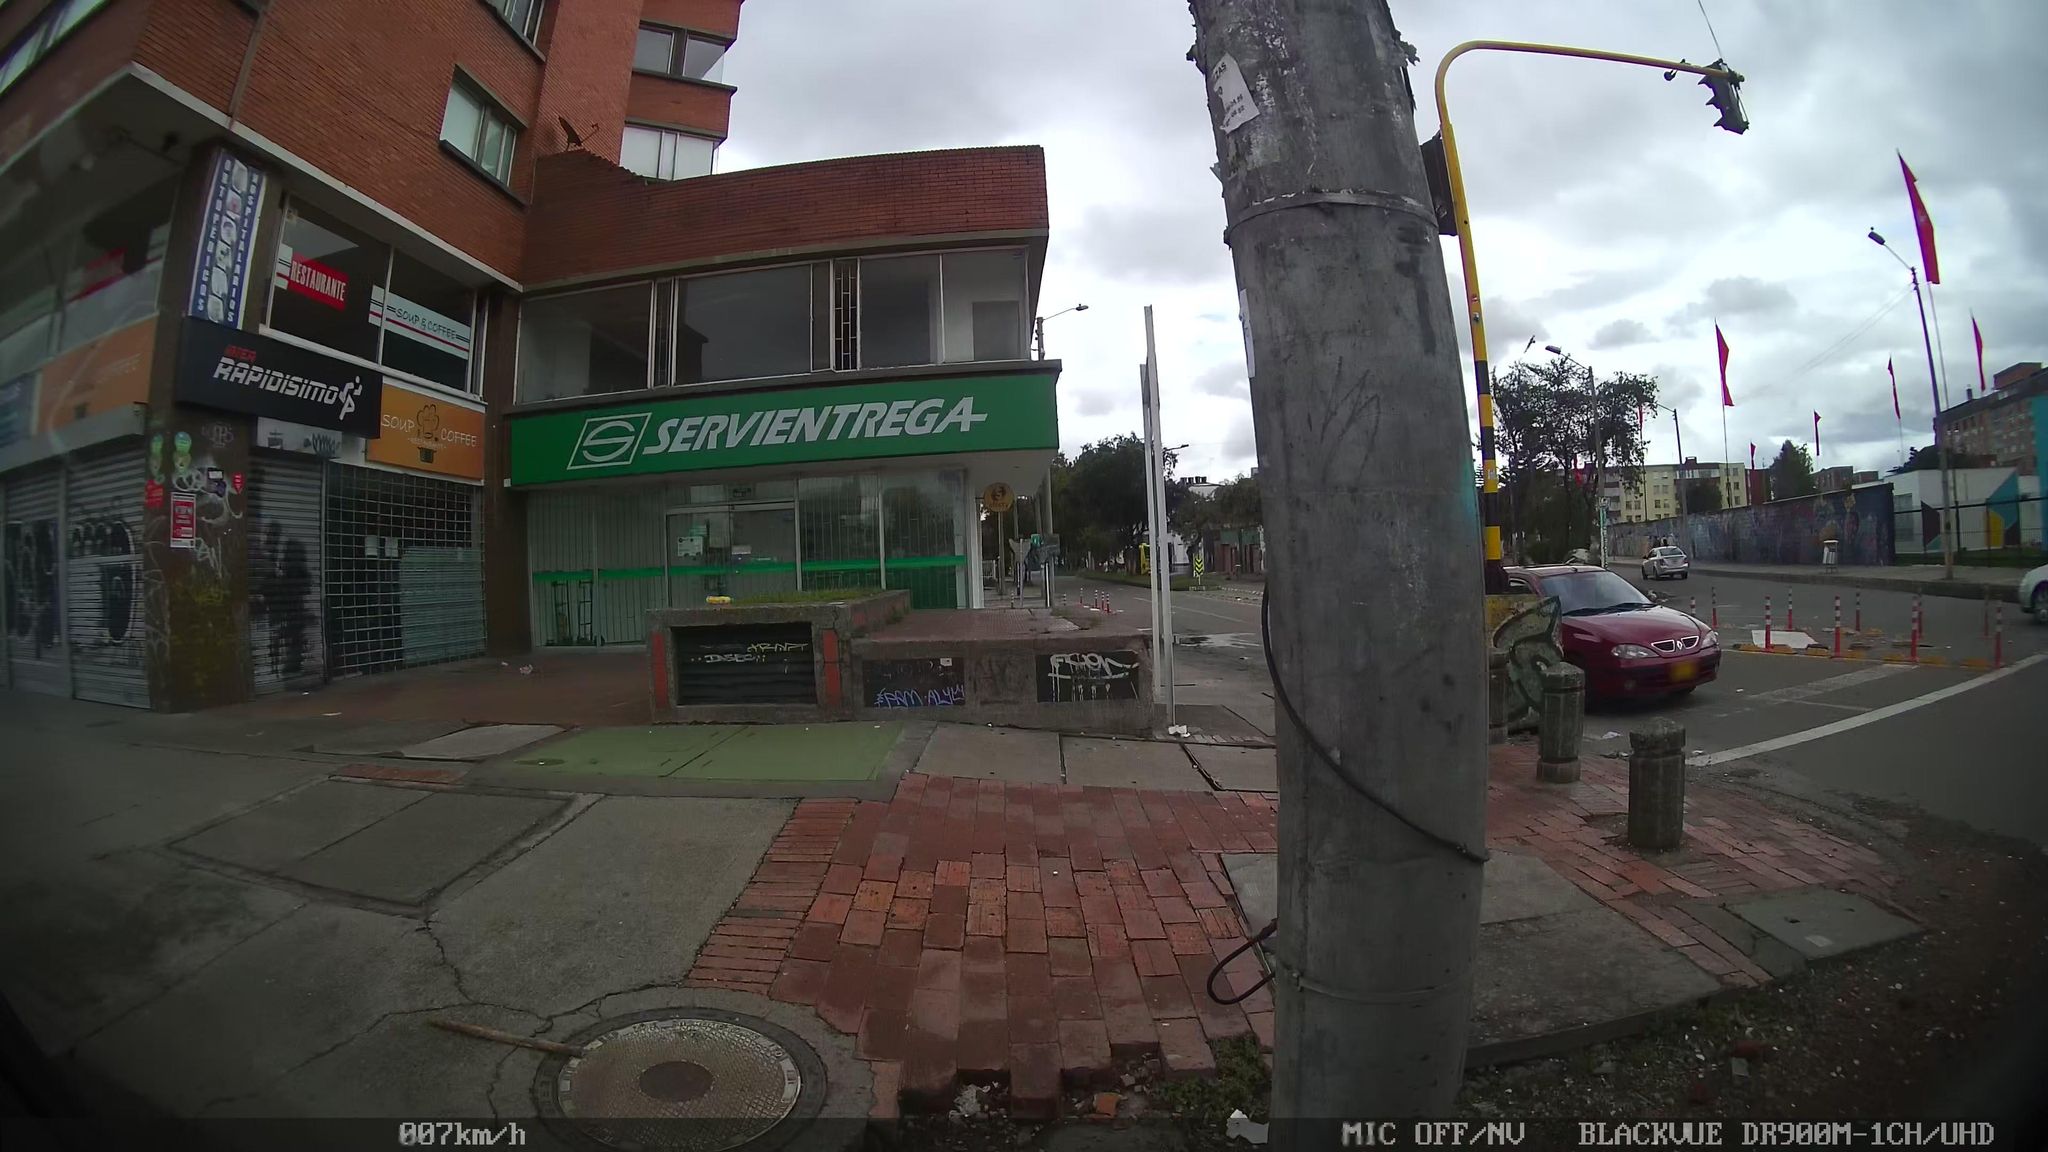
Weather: cloudy
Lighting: day
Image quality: good
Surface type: walking surface
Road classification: footway
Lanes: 2
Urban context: urban centre
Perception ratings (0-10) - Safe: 5.94, Lively: 6.7, Beautiful: 1.11, Boring: 0.68, Depressing: 3.74, Wealthy: 5.1